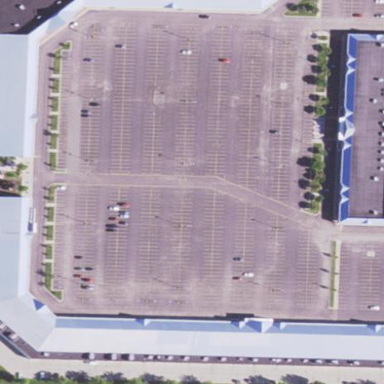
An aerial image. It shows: Retail building.